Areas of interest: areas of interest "Commercial service"
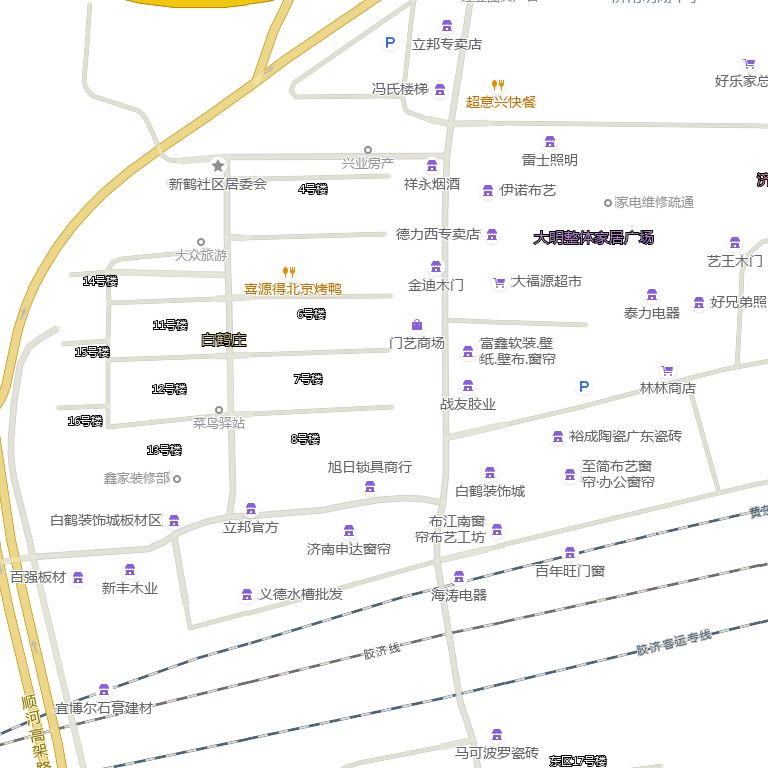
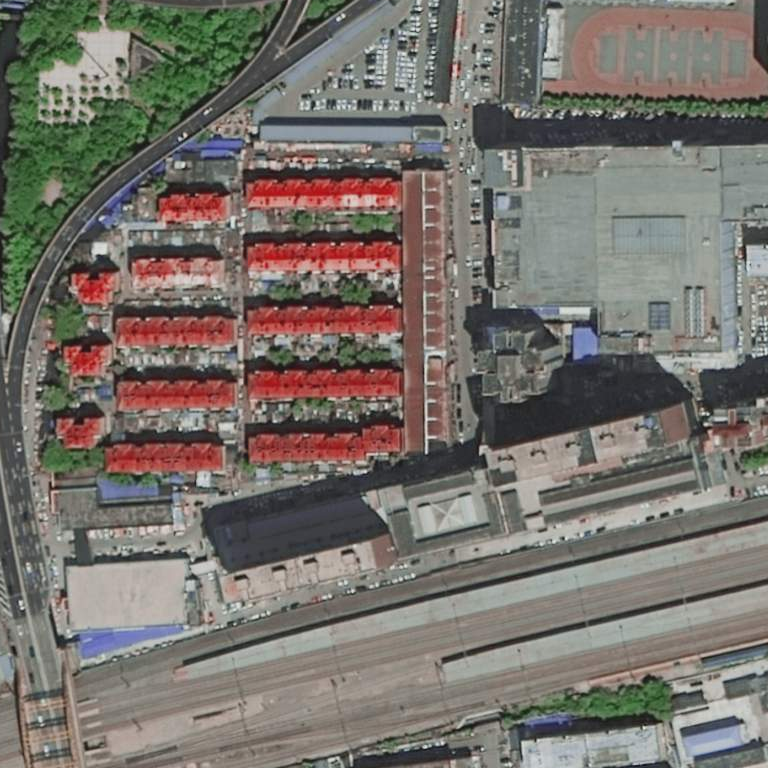